Aerial crown-view tile of a tropical tree (Barro Colorado Island, Panama), acquired 20250317:
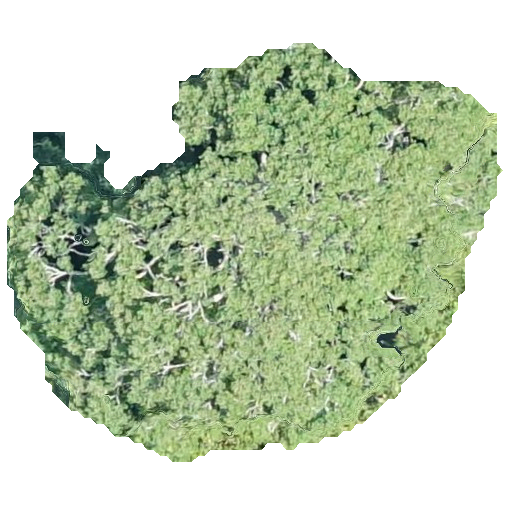
Species: Jacaranda copaia
GBIF accepted scientific name: Jacaranda copaia
Crown area: 212.665 m²